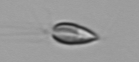
Label: Chrysochromulina